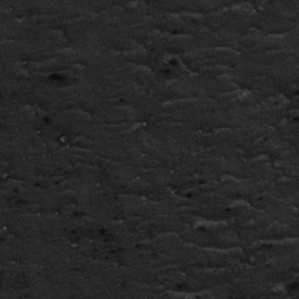
Label: frost